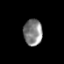
Tissue: prostate
Cell type: Fibroblasts
Senescence score: 0.7024
Nuclear area (px): 486
Mean DAPI intensity: 131.942